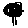
Label: tree